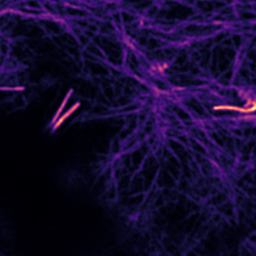
Label: Super-resolution F-actin image